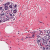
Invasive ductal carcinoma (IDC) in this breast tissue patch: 0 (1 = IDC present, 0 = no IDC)